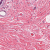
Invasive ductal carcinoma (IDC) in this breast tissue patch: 0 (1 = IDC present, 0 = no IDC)